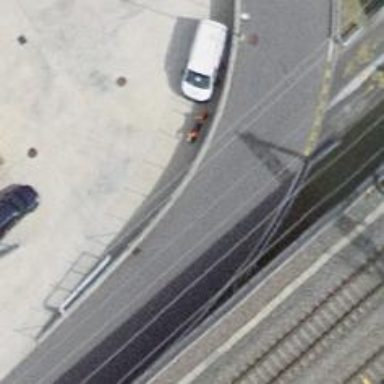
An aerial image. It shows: Asphalt path.